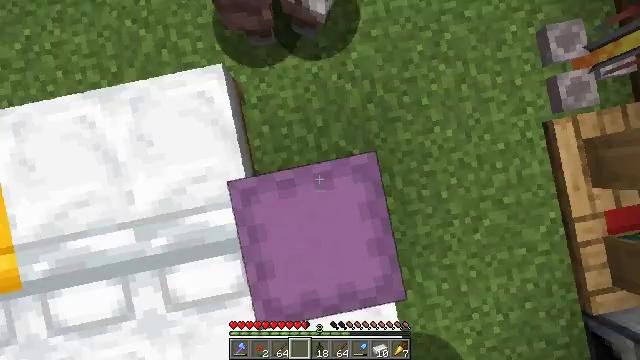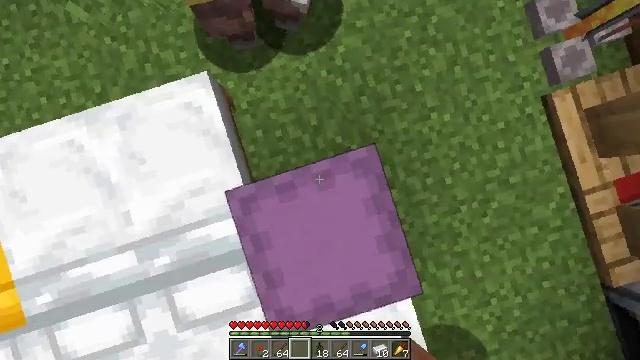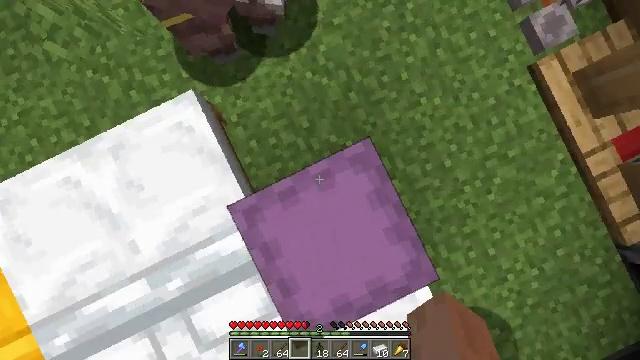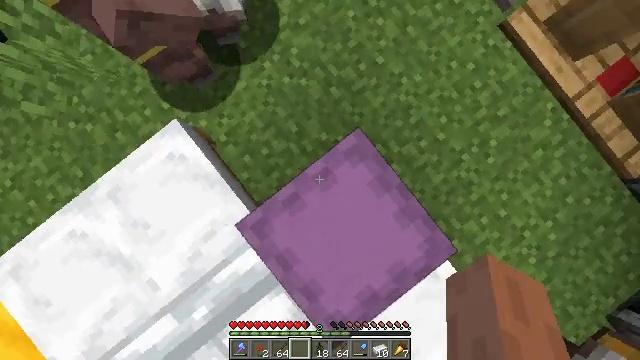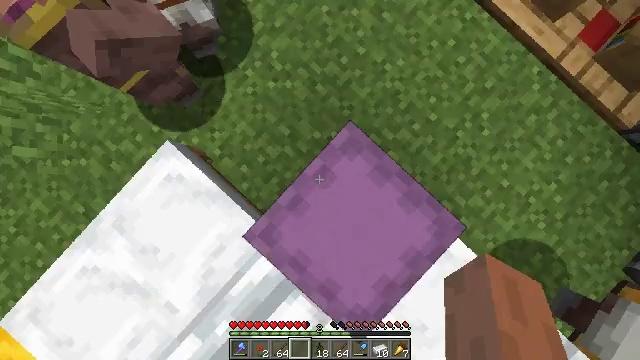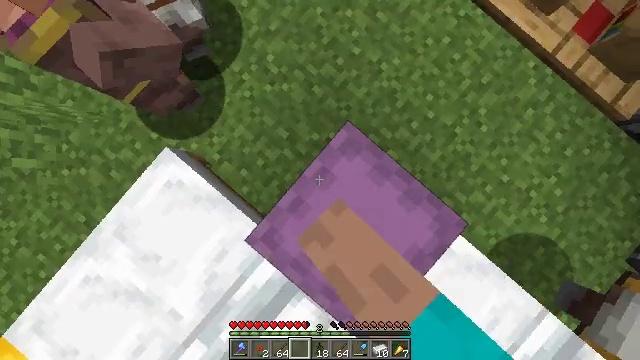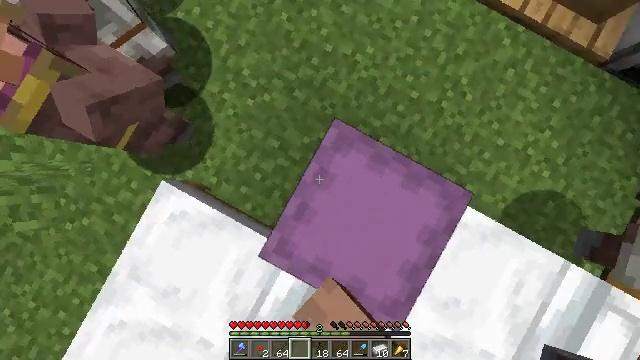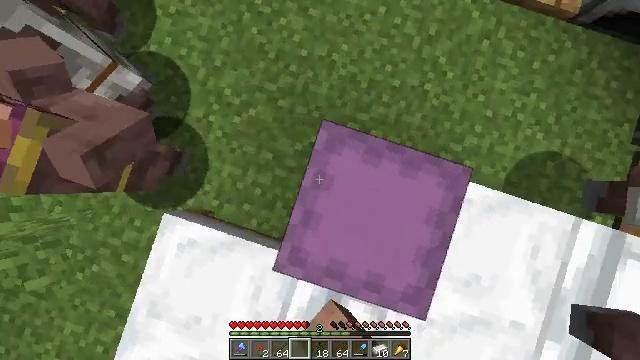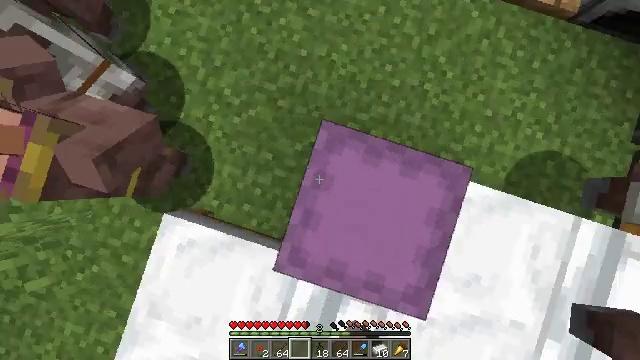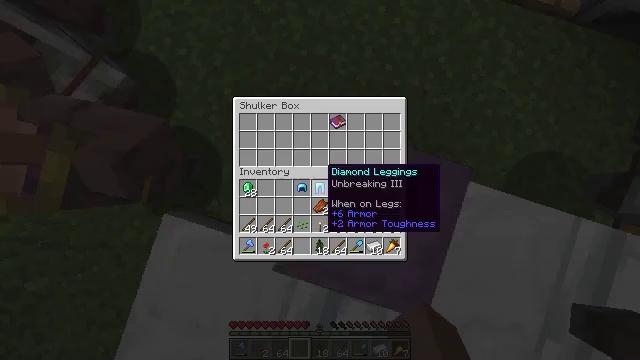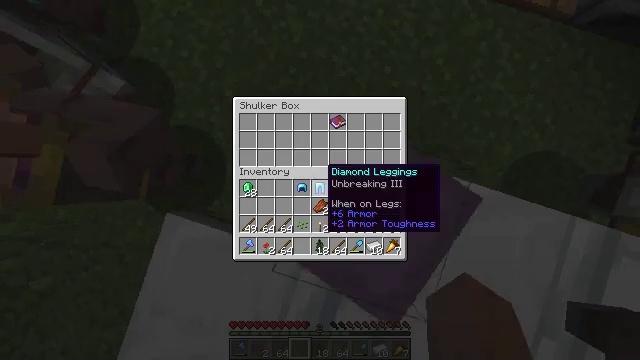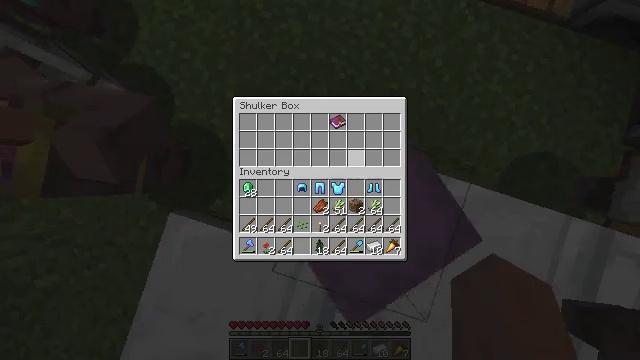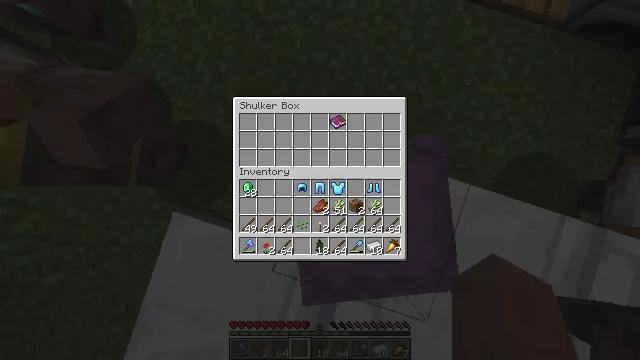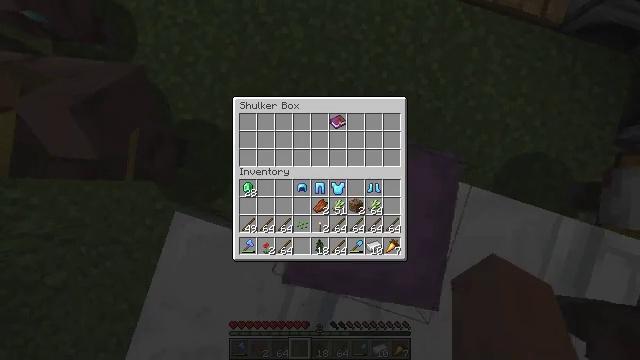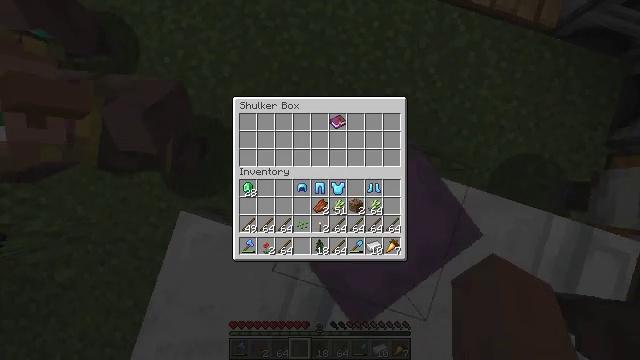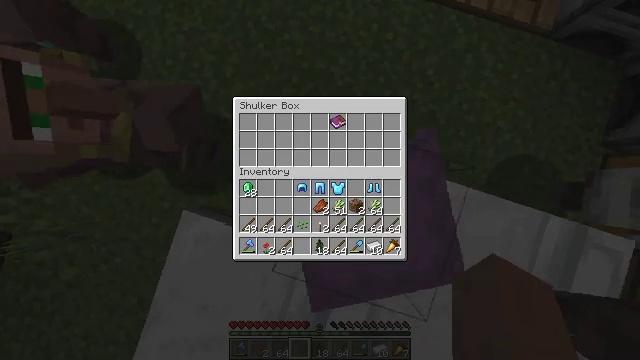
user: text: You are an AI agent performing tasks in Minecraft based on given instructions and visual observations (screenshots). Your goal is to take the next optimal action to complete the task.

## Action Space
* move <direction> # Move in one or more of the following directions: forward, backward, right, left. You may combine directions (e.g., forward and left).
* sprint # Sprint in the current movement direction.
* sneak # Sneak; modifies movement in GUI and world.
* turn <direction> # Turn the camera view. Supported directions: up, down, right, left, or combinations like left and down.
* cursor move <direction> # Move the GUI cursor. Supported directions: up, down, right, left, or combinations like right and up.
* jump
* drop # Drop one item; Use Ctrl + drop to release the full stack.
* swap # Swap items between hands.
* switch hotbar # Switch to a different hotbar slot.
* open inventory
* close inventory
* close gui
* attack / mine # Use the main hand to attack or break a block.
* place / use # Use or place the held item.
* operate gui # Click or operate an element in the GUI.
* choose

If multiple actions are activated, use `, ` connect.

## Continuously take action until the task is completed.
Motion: motion action
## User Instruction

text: Break the shulker box to collect it.
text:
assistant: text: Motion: turn right
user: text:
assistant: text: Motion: turn right
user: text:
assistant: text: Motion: turn right
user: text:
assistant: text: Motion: turn right, use / place
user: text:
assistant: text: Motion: turn right, use / place
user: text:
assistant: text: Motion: turn right, use / place
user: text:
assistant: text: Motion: turn right
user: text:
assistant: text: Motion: no_op
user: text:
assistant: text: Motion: open gui
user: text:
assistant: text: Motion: no_op
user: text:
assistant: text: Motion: cursor move right and up
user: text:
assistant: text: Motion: cursor move right and up
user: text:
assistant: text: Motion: sneak, cursor move right
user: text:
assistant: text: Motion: sneak
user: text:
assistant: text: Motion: sneak, cursor move left and down
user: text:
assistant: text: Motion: sneak, cursor move left and down
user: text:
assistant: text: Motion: sneak, cursor move left
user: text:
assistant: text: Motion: sneak, cursor move left and up
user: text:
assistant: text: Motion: sneak, cursor move left and up
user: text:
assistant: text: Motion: sneak
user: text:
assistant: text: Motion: sneak
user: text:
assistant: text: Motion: sneak
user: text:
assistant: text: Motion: sneak, cursor move right
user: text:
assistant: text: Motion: sneak
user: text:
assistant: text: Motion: sneak
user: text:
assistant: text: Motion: sneak
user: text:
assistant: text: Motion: sneak
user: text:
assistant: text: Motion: sneak
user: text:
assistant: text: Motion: sneak
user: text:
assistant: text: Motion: sneak